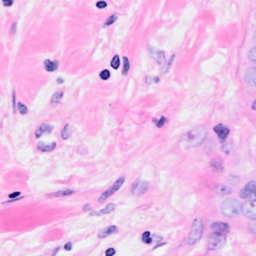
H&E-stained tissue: Breast